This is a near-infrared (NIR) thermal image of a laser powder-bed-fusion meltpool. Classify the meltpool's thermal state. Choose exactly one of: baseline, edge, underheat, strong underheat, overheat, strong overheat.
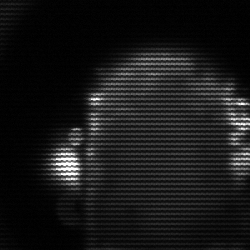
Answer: baseline